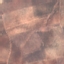
Land use / land cover: PermanentCrop